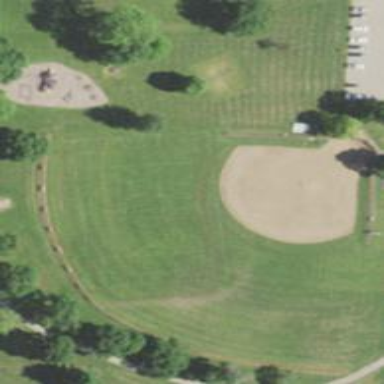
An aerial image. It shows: Softball pitch for leisure sports.